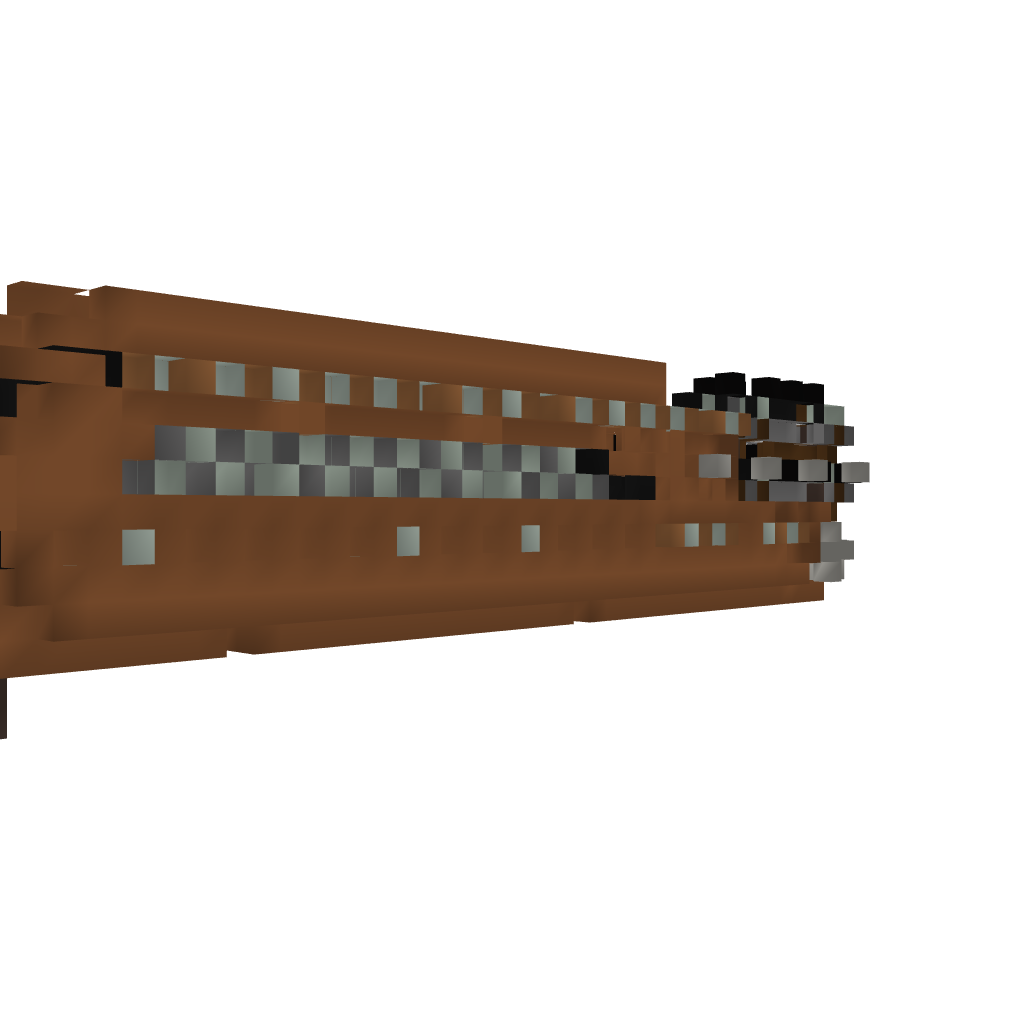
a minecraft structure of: Airship Frigate Class T Type A